Question: can anyone help me to implement a web worker?
Main Code:
'''
dataset = "dataset" + document.getElementById("dataset").value
const config = {
xAxis: {
type: 'category',
data: Object.keys(window[dataset])
},
yAxis: {
type: 'value'
},
series: [
{
data: Object.values(window[dataset]),
type: 'line'
}
]
};
const offscreenCanvas = document.getElementById("chart-container1");
const worker1 = new Worker('echarts1.worker.js');
worker1.postMessage({ canvas: offscreenCanvas, config }, [offscreenCanvas]);
'''
Web Worker (echarts1.worker.js)
'''
importScripts('https://cdn.jsdelivr.net/npm/echarts@5.3.3/dist/echarts.js');
onmessage = function (event) {
console.log("Started Worker");
const { canvas, config } = event.data;
const chart = echarts.init(canvas);
chart.setOption(config);
console.log("Finished Worker");
};
'''
While Executing I'm facing the below error in the console.

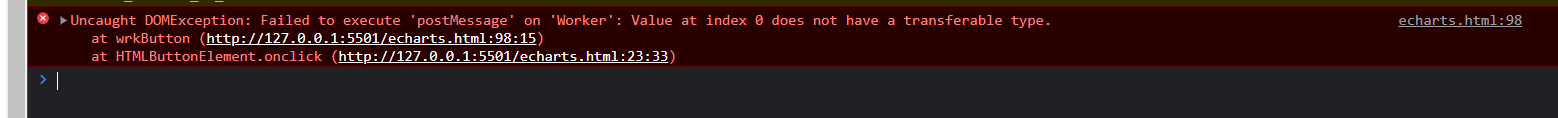
Answer: You are transferring a (possible) HTMLCanvasElement ('<canvas>'), not an OffscreenCanvas.
To get the OffscreenCanvas out of that HTMLCanvasElement, you need to call its <URL> method:
'''
const canvasEl = document.getElementById("chart-container1");
const offscreenCanvas = canvasEl.transferControlToOffscreen();
const worker1 = new Worker('echarts1.worker.js');
worker1.postMessage({ canvas: offscreenCanvas, config }, [offscreenCanvas]);
'''
(If the element with an id '""chart-container1"' isn't a '<canvas>', then you need to target one instead.)
Then, the library you do use isn't meant to work in Web-Workers, yet. There is an <URL>, by making the script think it's in a Window environment.
'''
self.window = self.global = self;
'''
'''
const workerScriptContent = '
importScripts('https://cdn.jsdelivr.net/npm/echarts@5.3.3/dist/echarts.js');
// make echarts think it's in a Window env.
self.window = self.global = self;
onmessage = function (event) {
const { canvas, config } = event.data;
const chart = new echarts.init(canvas);
chart.setOption(config);
};
';
const workerURL = URL.createObjectURL(new Blob([workerScriptContent], { type: "text/javascript" }));
const worker = new Worker(workerURL);
const config = {
xAxis: {
type: 'category',
data: ['Mon', 'Tue', 'Wed', 'Thu', 'Fri', 'Sat', 'Sun']
},
yAxis: {
type: 'value'
},
series: [
{
data: [150, 230, 224, 218, 135, 147, 260],
type: 'line'
}
]
};
const canvasEl = document.querySelector("canvas");
const offscreenCanvas = canvasEl.transferControlToOffscreen();
worker.postMessage({ canvas: offscreenCanvas, config }, [offscreenCanvas]);
'''
'''
<canvas height=300 width=800></canvas>
'''
Now, you may also be interested in <URL>, but it seems like it's doing what you're after and probably handles more edge-cases than this simple workaround.